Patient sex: M
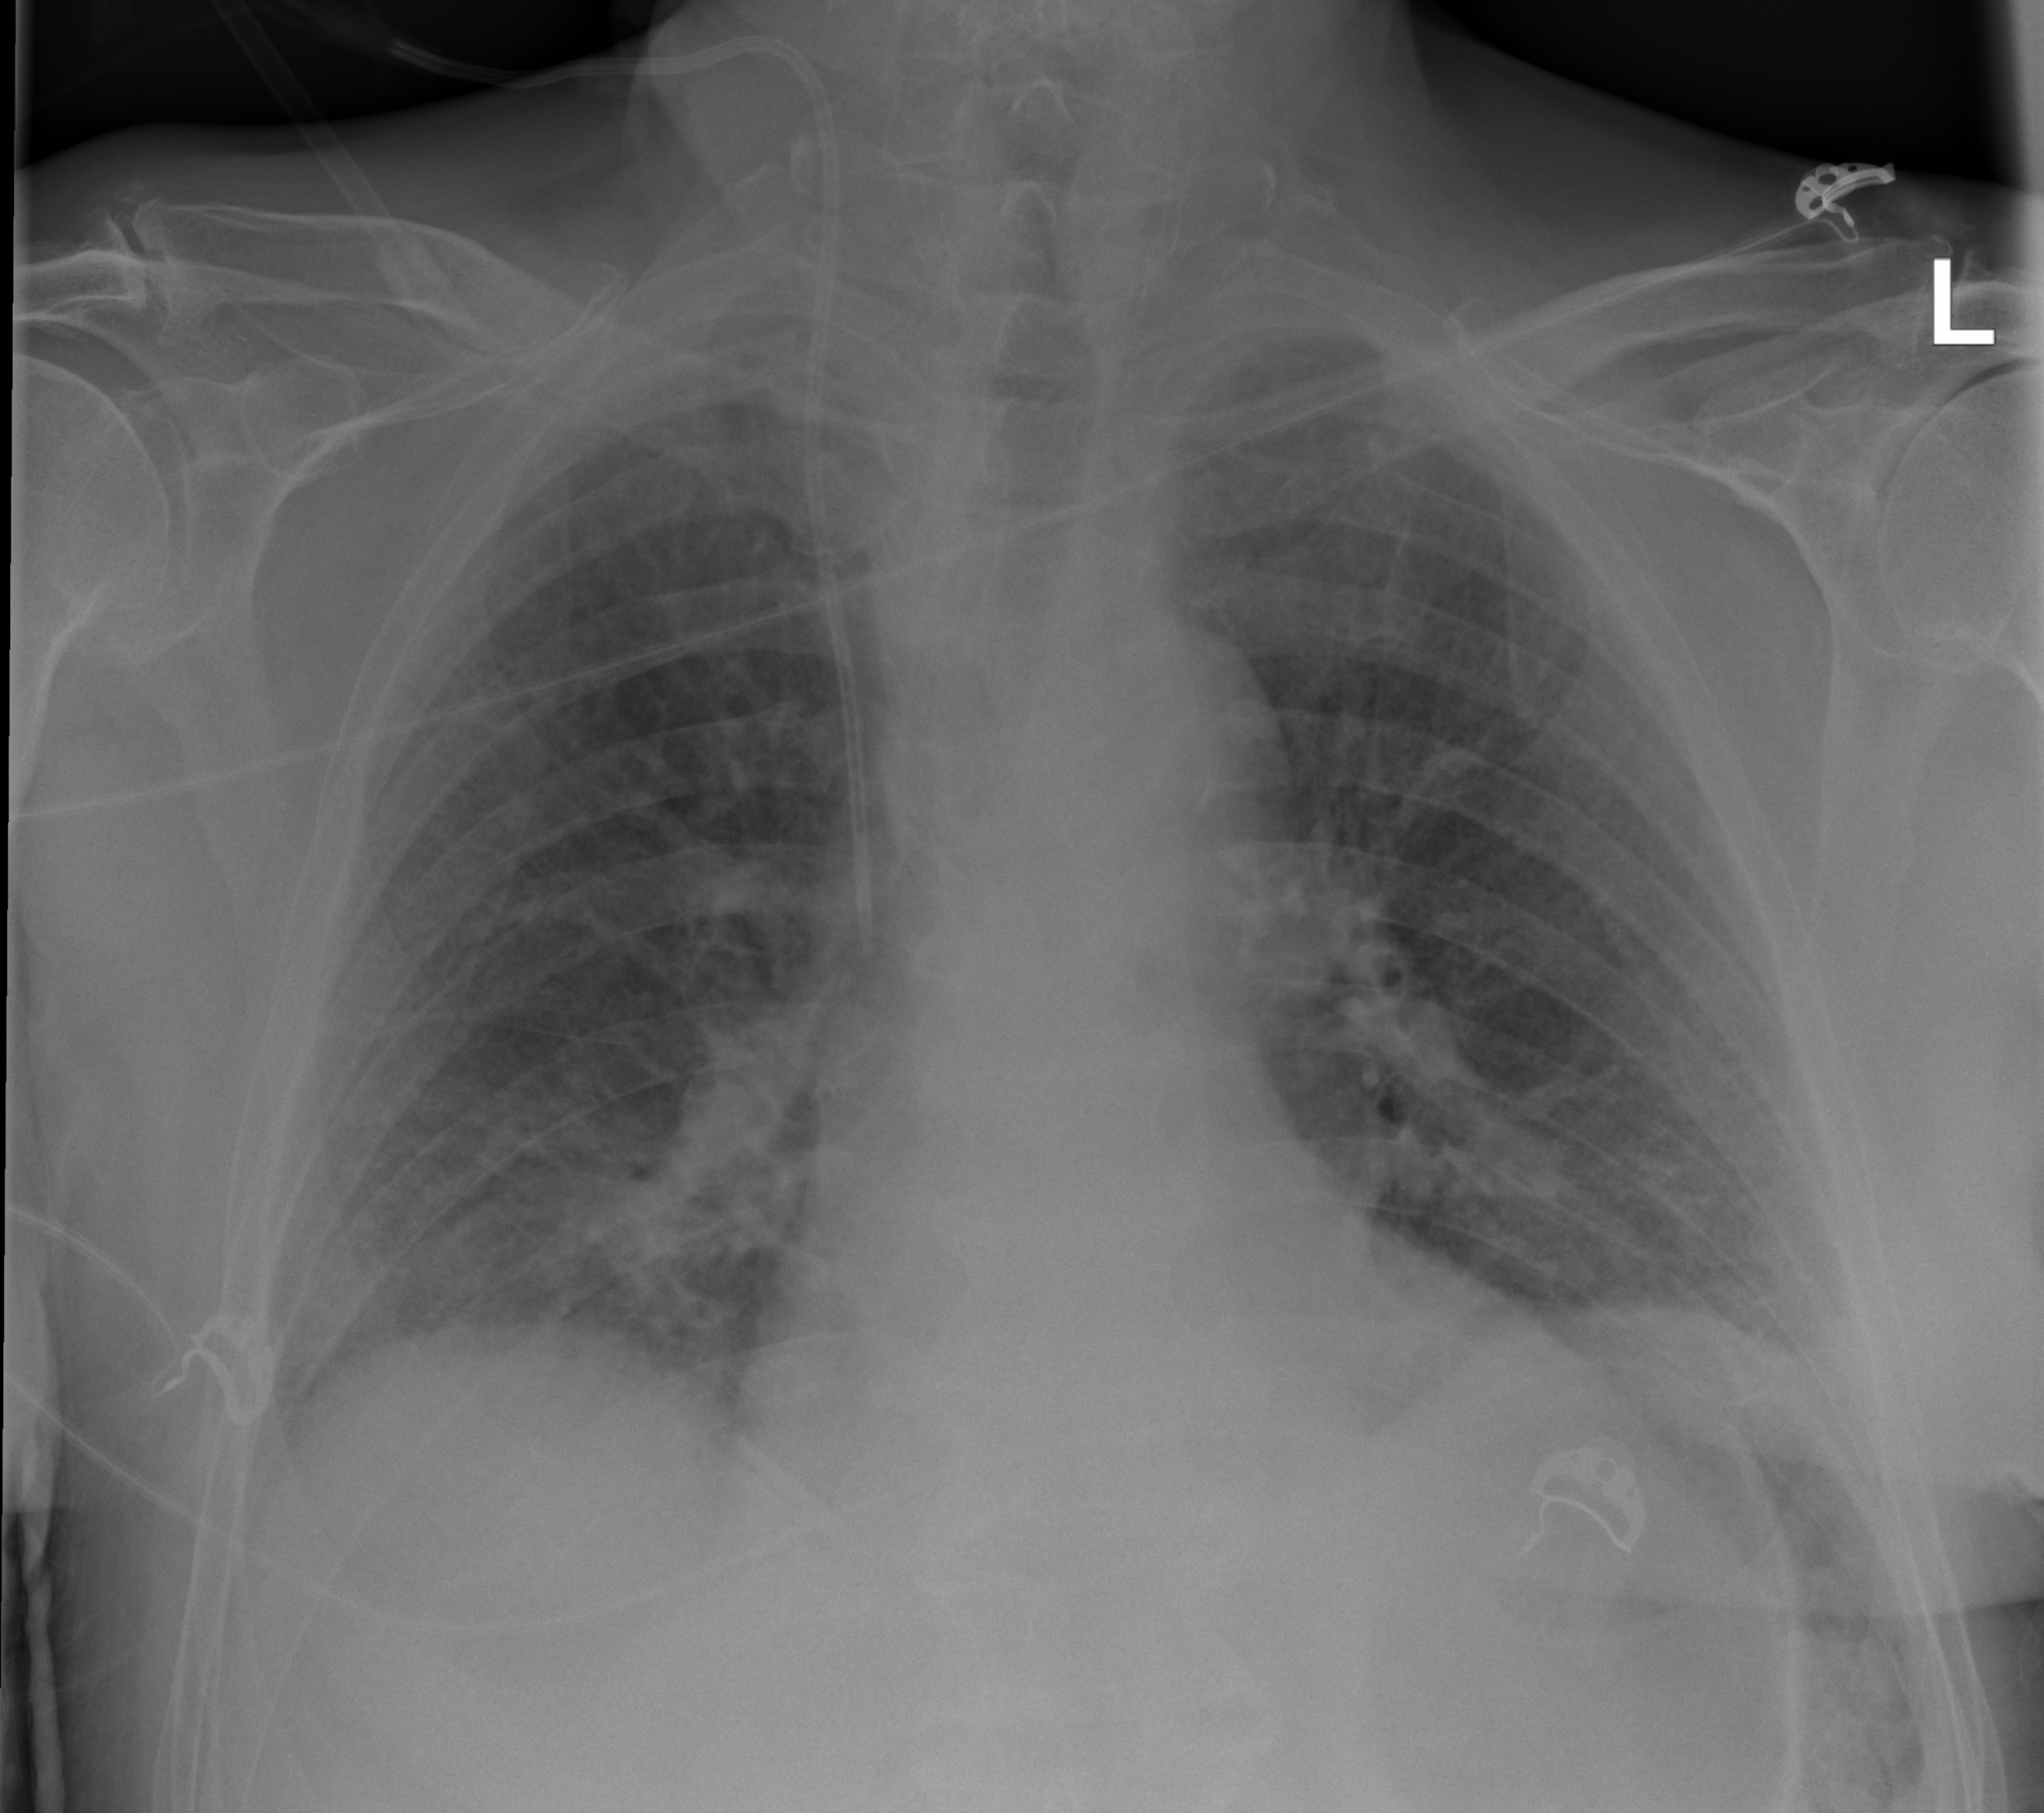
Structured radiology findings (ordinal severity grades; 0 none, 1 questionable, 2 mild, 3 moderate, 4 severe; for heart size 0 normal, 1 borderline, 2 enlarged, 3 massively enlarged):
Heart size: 1
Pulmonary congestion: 2
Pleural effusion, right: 0
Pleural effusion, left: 0
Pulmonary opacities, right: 0
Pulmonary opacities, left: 0
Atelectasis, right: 0
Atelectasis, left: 0